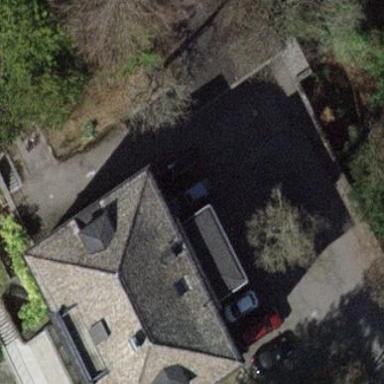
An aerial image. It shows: Simple house.